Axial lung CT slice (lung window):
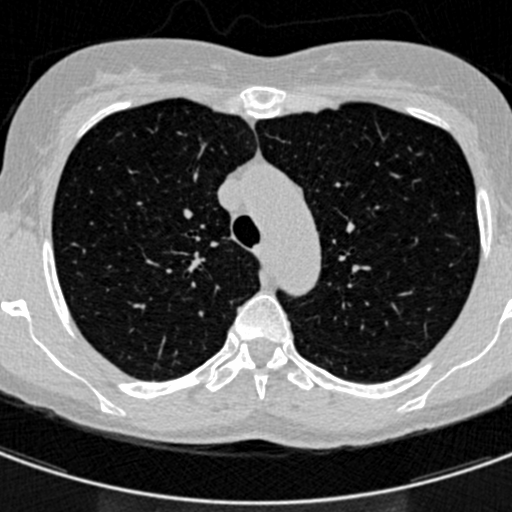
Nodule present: no